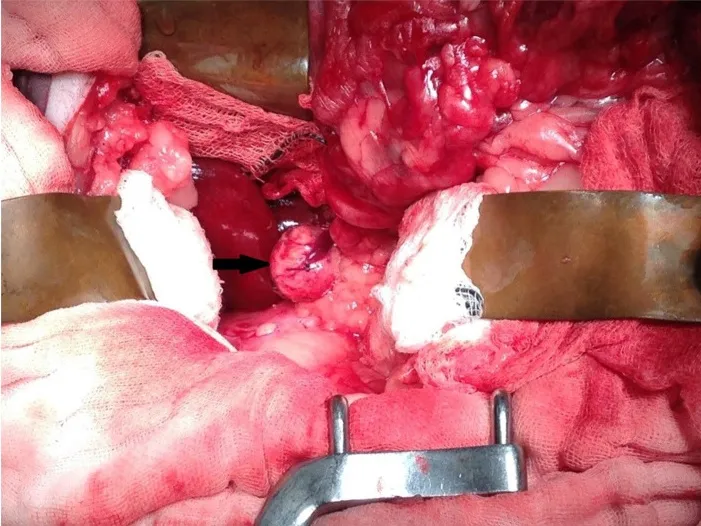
Intra-operative image showing mass associated with the right adrenal gland (arrow). Cranial is at the top of the image and caudal is at the bottom of the image.
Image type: medical_photograph (other_medical_photograph)